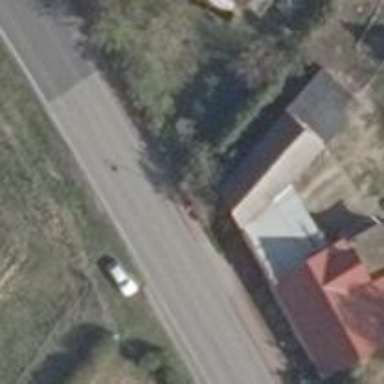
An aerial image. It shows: Secondary road with asphalt surface. There is sidewalk on the left side.